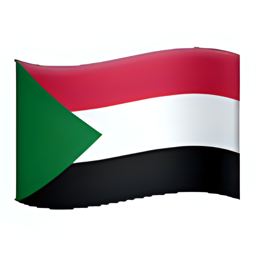
Name: flag for sudan
Emoji: 🇸🇩
Group: Flags
Sub-group: country-flag